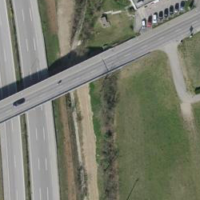
EUNIS habitat code: 57
Species observed at this site:
Phytolacca americana